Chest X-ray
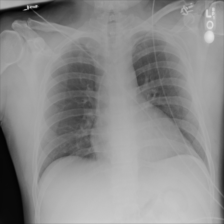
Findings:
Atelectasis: negative
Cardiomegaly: negative
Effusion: negative
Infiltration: negative
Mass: negative
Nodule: negative
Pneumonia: negative
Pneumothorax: negative
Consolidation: negative
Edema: negative
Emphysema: negative
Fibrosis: negative
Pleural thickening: negative
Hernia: negative